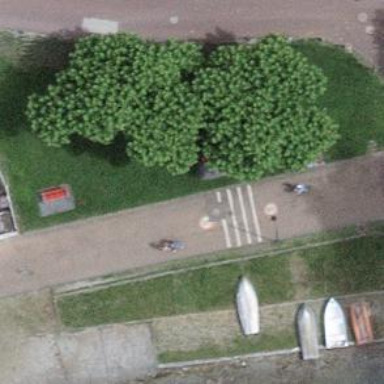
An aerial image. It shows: Red bench.